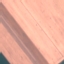
Land use / land cover: AnnualCrop